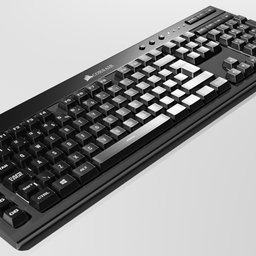
Label: electronics